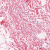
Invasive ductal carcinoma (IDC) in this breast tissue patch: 0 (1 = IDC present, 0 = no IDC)